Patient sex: M
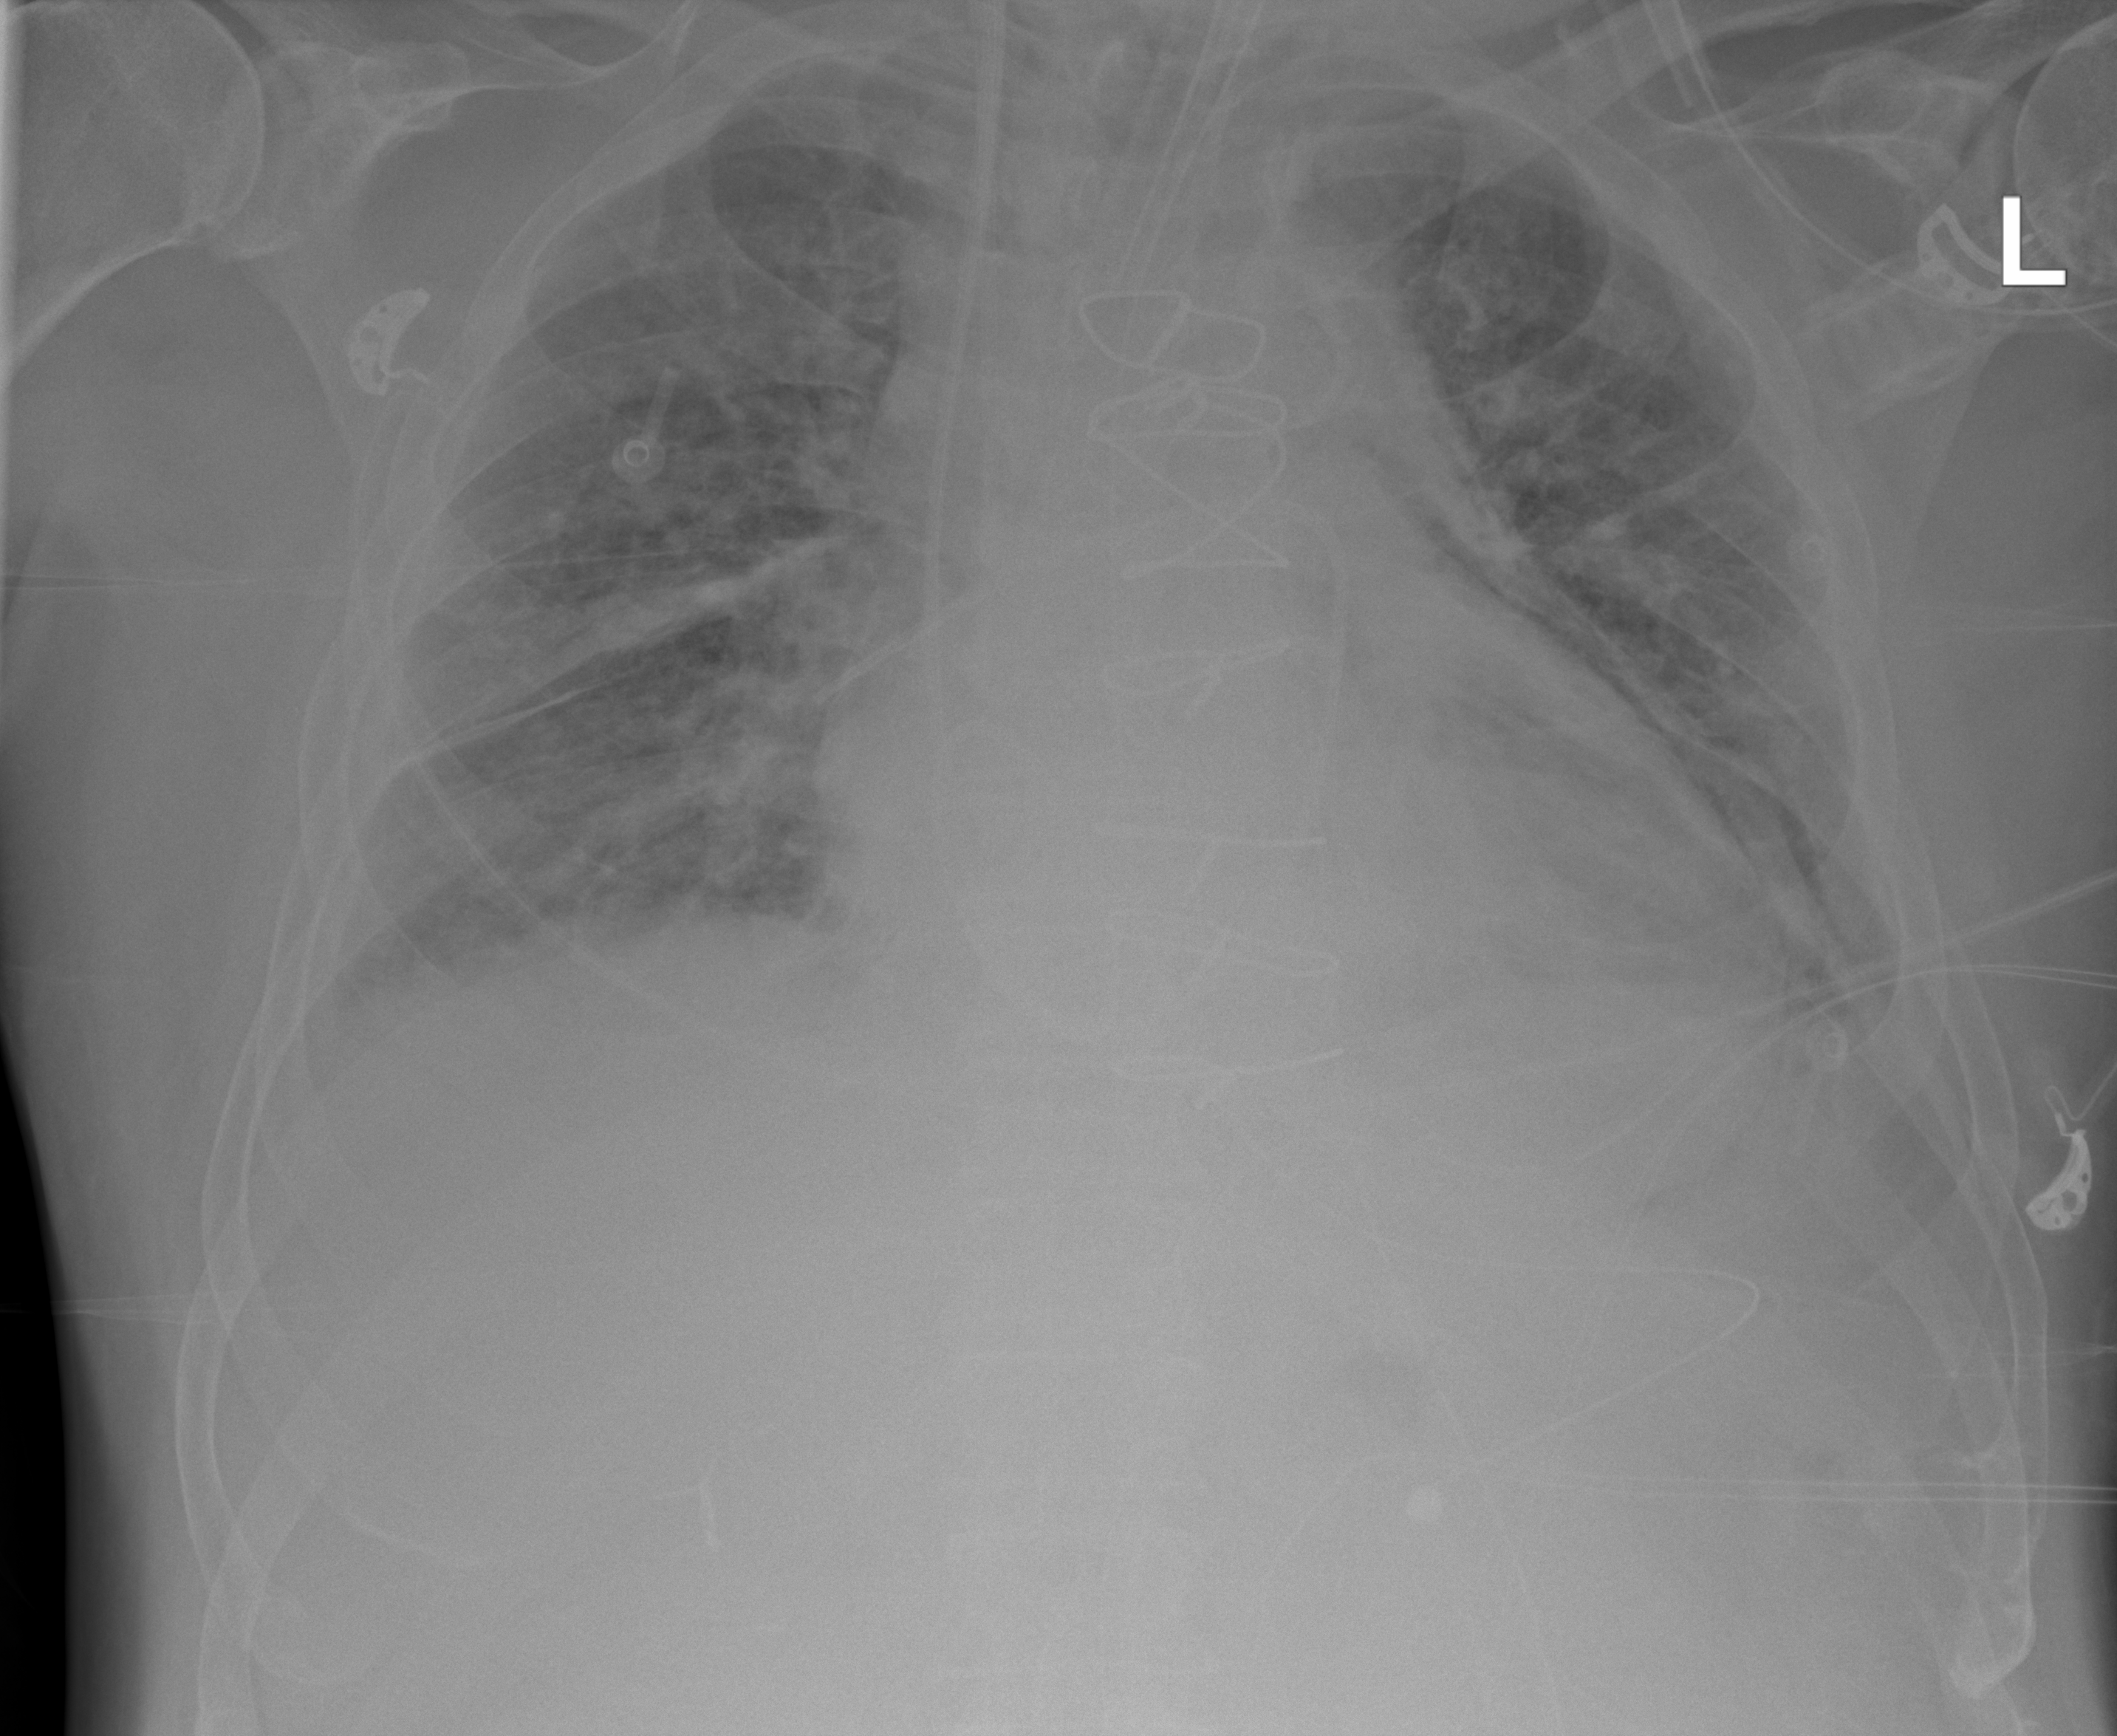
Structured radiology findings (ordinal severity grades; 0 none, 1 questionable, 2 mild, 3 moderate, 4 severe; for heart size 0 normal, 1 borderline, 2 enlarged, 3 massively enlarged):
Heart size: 2
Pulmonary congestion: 3
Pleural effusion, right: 2
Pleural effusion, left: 0
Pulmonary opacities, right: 3
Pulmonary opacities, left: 2
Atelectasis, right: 2
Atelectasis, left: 2